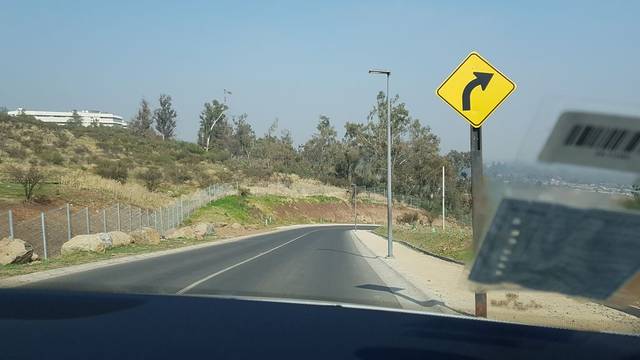
Region: Chile
Coordinates: -33.481, -70.517